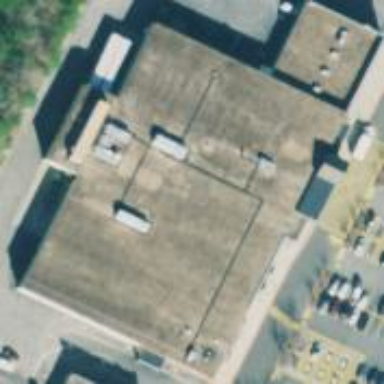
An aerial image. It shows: Supermarket located in building.